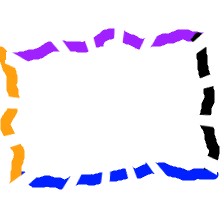
Shape: rectangle